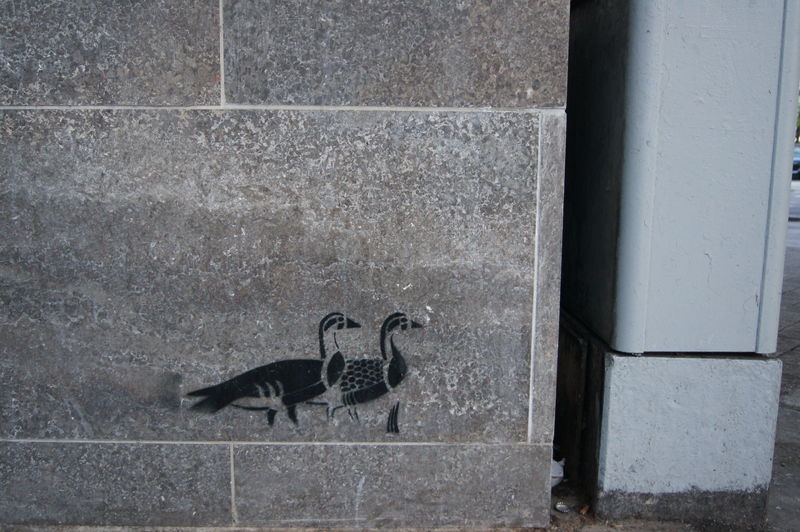
Titel: Stencil geese
Standort: Berlin
Schlagwörter: muster, enten, pärchen, schwarzweiss, schablone, graffiti